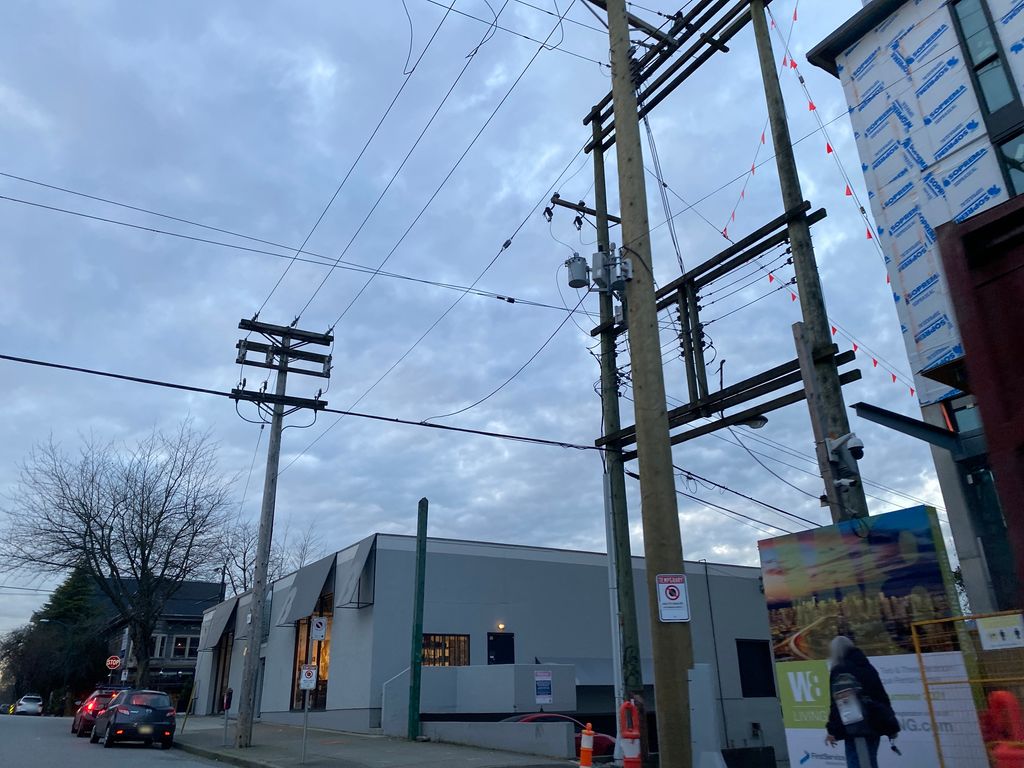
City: vancouver